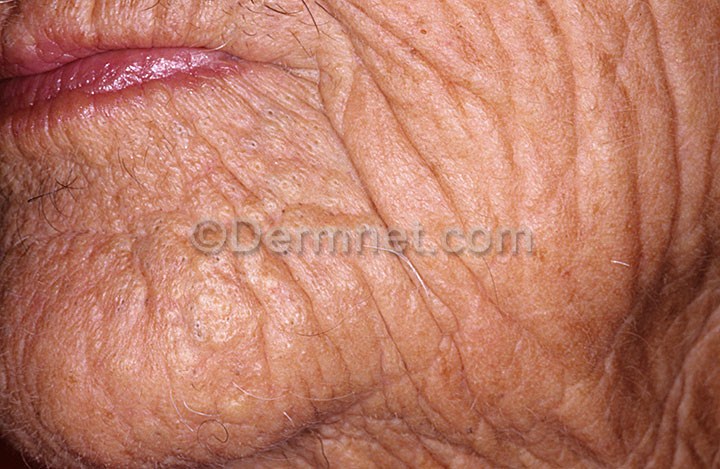
Disease: Light Diseases and Disorders of Pigmentation